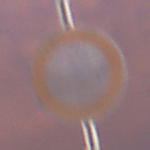
Verkehrszeichen: VerbotFahrzeugeAllerArt
Umgebung: Outdoor, Urban
Tageszeit: SunriseSunset
Wetter: PartlyCloudy
Licht: Artificial
Jahreszeit: NotSpecified
Kontrast: HighContrast